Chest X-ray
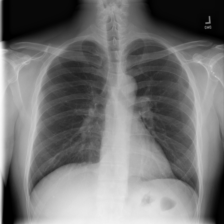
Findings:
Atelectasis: negative
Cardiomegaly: negative
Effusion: negative
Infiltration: negative
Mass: negative
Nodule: negative
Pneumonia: negative
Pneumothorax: negative
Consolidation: negative
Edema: negative
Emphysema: negative
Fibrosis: negative
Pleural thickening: negative
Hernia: negative